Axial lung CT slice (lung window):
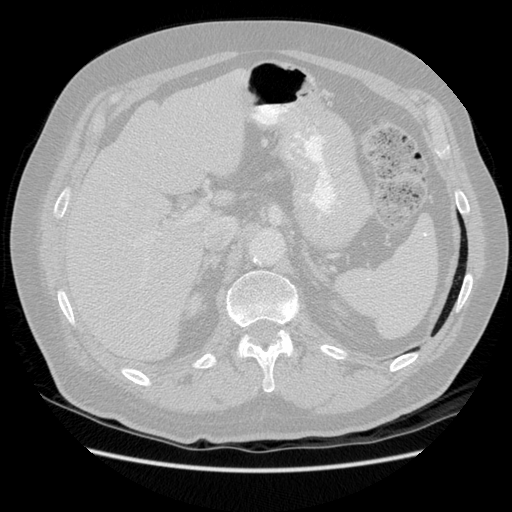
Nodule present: no